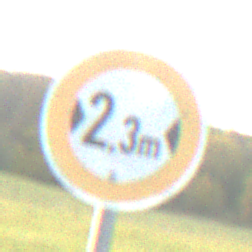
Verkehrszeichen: TatsaechlicheBreite2Komma3
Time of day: SunriseSunset
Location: Outdoor (Nature)
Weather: PartlyCloudy
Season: NotSpecified
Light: Natural